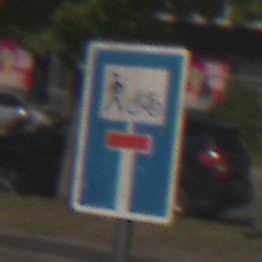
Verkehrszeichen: SackgasseRadverkehrFussgaengerDurchlaessig
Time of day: Midday
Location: Outdoor (Urban)
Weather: Clear
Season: NotSpecified
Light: Natural